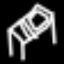
Label: bed